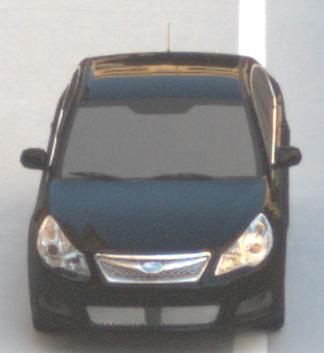
Make: Subaru
Model: Legacy 2.0R
Detailed model: Legacy (IV) Limousine
Model produced from: 2007/09
Model produced until: 2008/10
Doors: 4
Color: black
Road condition: dry road
Daytime: morning or afternoon
Contrast: low contrast